Question: I have code in Android which processes an image and returns a binary image.
'''
Imgproc.cvtColor(source, middle, Imgproc.COLOR_RGB2GRAY);
Mat element = Imgproc.getStructuringElement(Imgproc.MORPH_ELLIPSE, new Size(15, 15), new Point(0, 0));
Imgproc.morphologyEx(middle, middle, MORPH_TOPHAT, element, new Point(0, 0));
Imgproc.threshold(middle, middle, 20, 255, Imgproc.THRESH_BINARY);
'''
<URL>
[][2
Now, my requirement is, that instead of binary image i need to highlight the dents on the original image. Like this:
<URL>
What I figured out is to use
'''
Core.findnonzero()
'''
to get the coordinates of the dents and then use drawcontours on the original image.This is just an idea.
My questions are:
1. What is the best way to do it?
2. what is matofpoint?
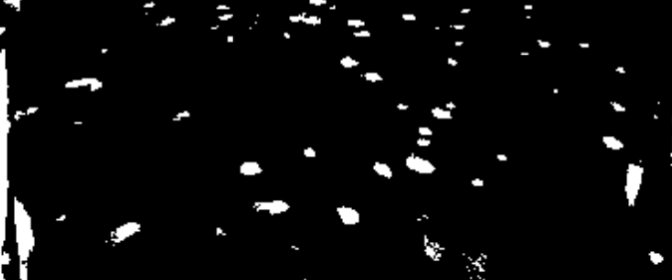
Answer: You can use 'findContours()' function of OpenCV on the binary image ('middle' as in your code) and then iterate on all over the top level contours in the list and draw them on the original (source) image, just something like this:
'''
List<MatOfPoint> contours = new ArrayList<>();
Mat hierarchy = new Mat();
Imgproc.findContours(middle, contours, hierarchy, Imgproc.RETR_EXTERNAL, Imgproc.CHAIN_APPROX_SIMPLE);
// now iterate over all top level contours
for(int idx = 0; idx >= 0; idx = (int) hierarchy.get(0, idx)[0]) {
MatOfPoint matOfPoint = contours.get(idx);
Rect rect = Imgproc.boundingRect(matOfPoint);
Imgproc.rectangle(originalImage, rect.tl(), rect.br(), new Scalar(0, 0, 255));
}
'''